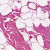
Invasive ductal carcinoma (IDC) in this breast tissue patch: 0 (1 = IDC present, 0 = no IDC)